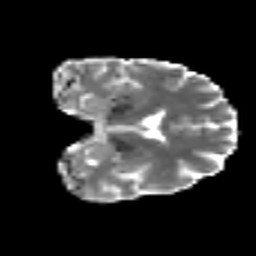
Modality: MD
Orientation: coronal
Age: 37
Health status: ill
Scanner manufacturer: philips
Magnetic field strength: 3 T
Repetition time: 9 s
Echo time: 0.127 s